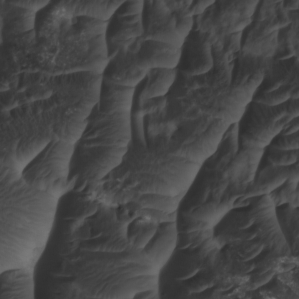
Label: non_frost